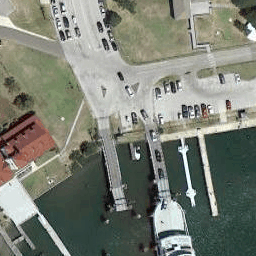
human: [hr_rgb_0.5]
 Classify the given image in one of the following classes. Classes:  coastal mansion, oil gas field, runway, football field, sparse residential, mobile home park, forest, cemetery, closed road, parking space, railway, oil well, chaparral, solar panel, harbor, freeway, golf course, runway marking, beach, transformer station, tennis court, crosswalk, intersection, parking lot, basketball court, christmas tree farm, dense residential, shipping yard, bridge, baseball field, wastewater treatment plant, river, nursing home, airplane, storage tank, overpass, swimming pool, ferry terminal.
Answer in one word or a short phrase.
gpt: ferry terminal